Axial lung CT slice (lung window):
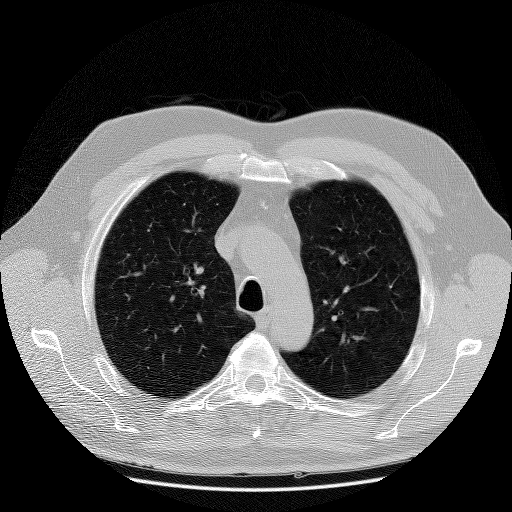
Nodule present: no